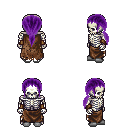
a pixel art fantasy rpg character, male body template, skeleton, brown tattered cape, robe skirt, purple ponytail hairstyle, cloth bracers, white slippers, four views (front, back, left, right), 2x2 character sprite sheet, small pixel art, hard edges, no anti-aliasing